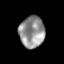
Tissue: lung
Cell type: T cells
Senescence score: 0.2371
Nuclear area (px): 781
Mean DAPI intensity: 146.396